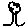
Label: tree